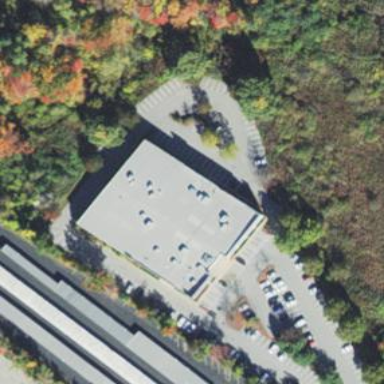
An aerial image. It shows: Retail building.